Question: how to get name child

'''
const ref = firebase.database().ref('order/');
const dbref = ref.child('items');
ref.on('child_added', data => {
console.log(data.key, data.val().name);
});
'''
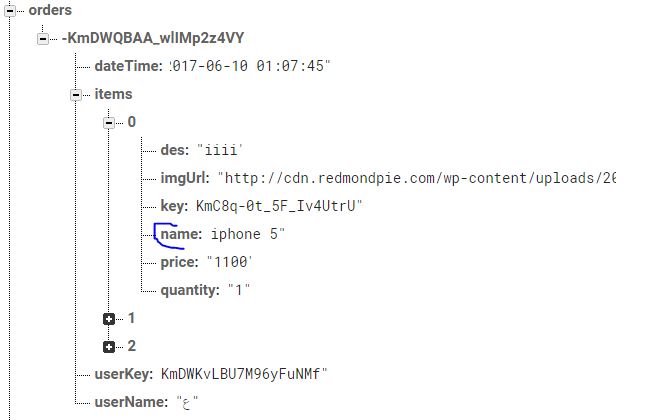
Answer: Your code:
'''
const ref = firebase.database().ref('order/');
const dbref = ref.child('items');
'''
Sets up a reference to '/order/items'. There is no such location in the data you show.
What you want instead:
'''
const ref = firebase.database().ref('order/');
ref.on('child_added', snapshot => {
// snapshot now contains the data of -KmDWQ...
snapshot.child("items").forEach((itemSnapshot) => {
console.log(itemSnapshot.key, itemSnapshot.val().name);
});
});
'''